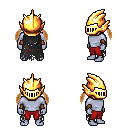
a pixel art fantasy rpg character, male body template, dark elf, purple skin, black tattered cape, red pants, brown twin-tailed hairstyle, gold helm, leather bracers, four views (front, back, left, right), 2x2 character sprite sheet, small pixel art, hard edges, no anti-aliasing